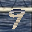
Label: 9